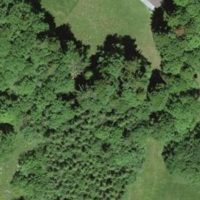
EUNIS habitat code: 41
Species observed at this site:
Cerastium tomentosum